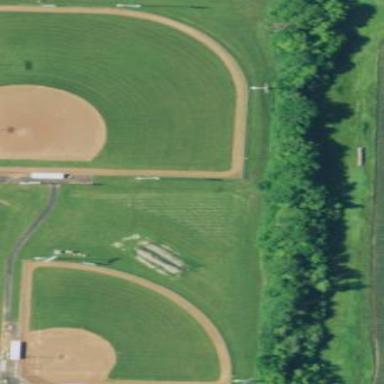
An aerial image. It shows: Baseball pitch for leisure land activities.